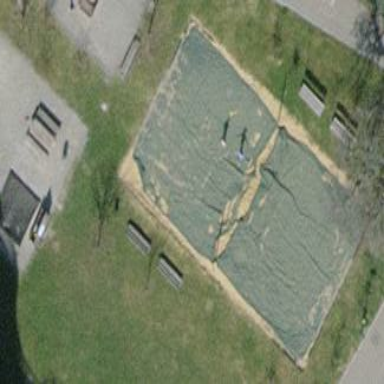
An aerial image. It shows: Sandy pitch for beach volleyball.